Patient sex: M
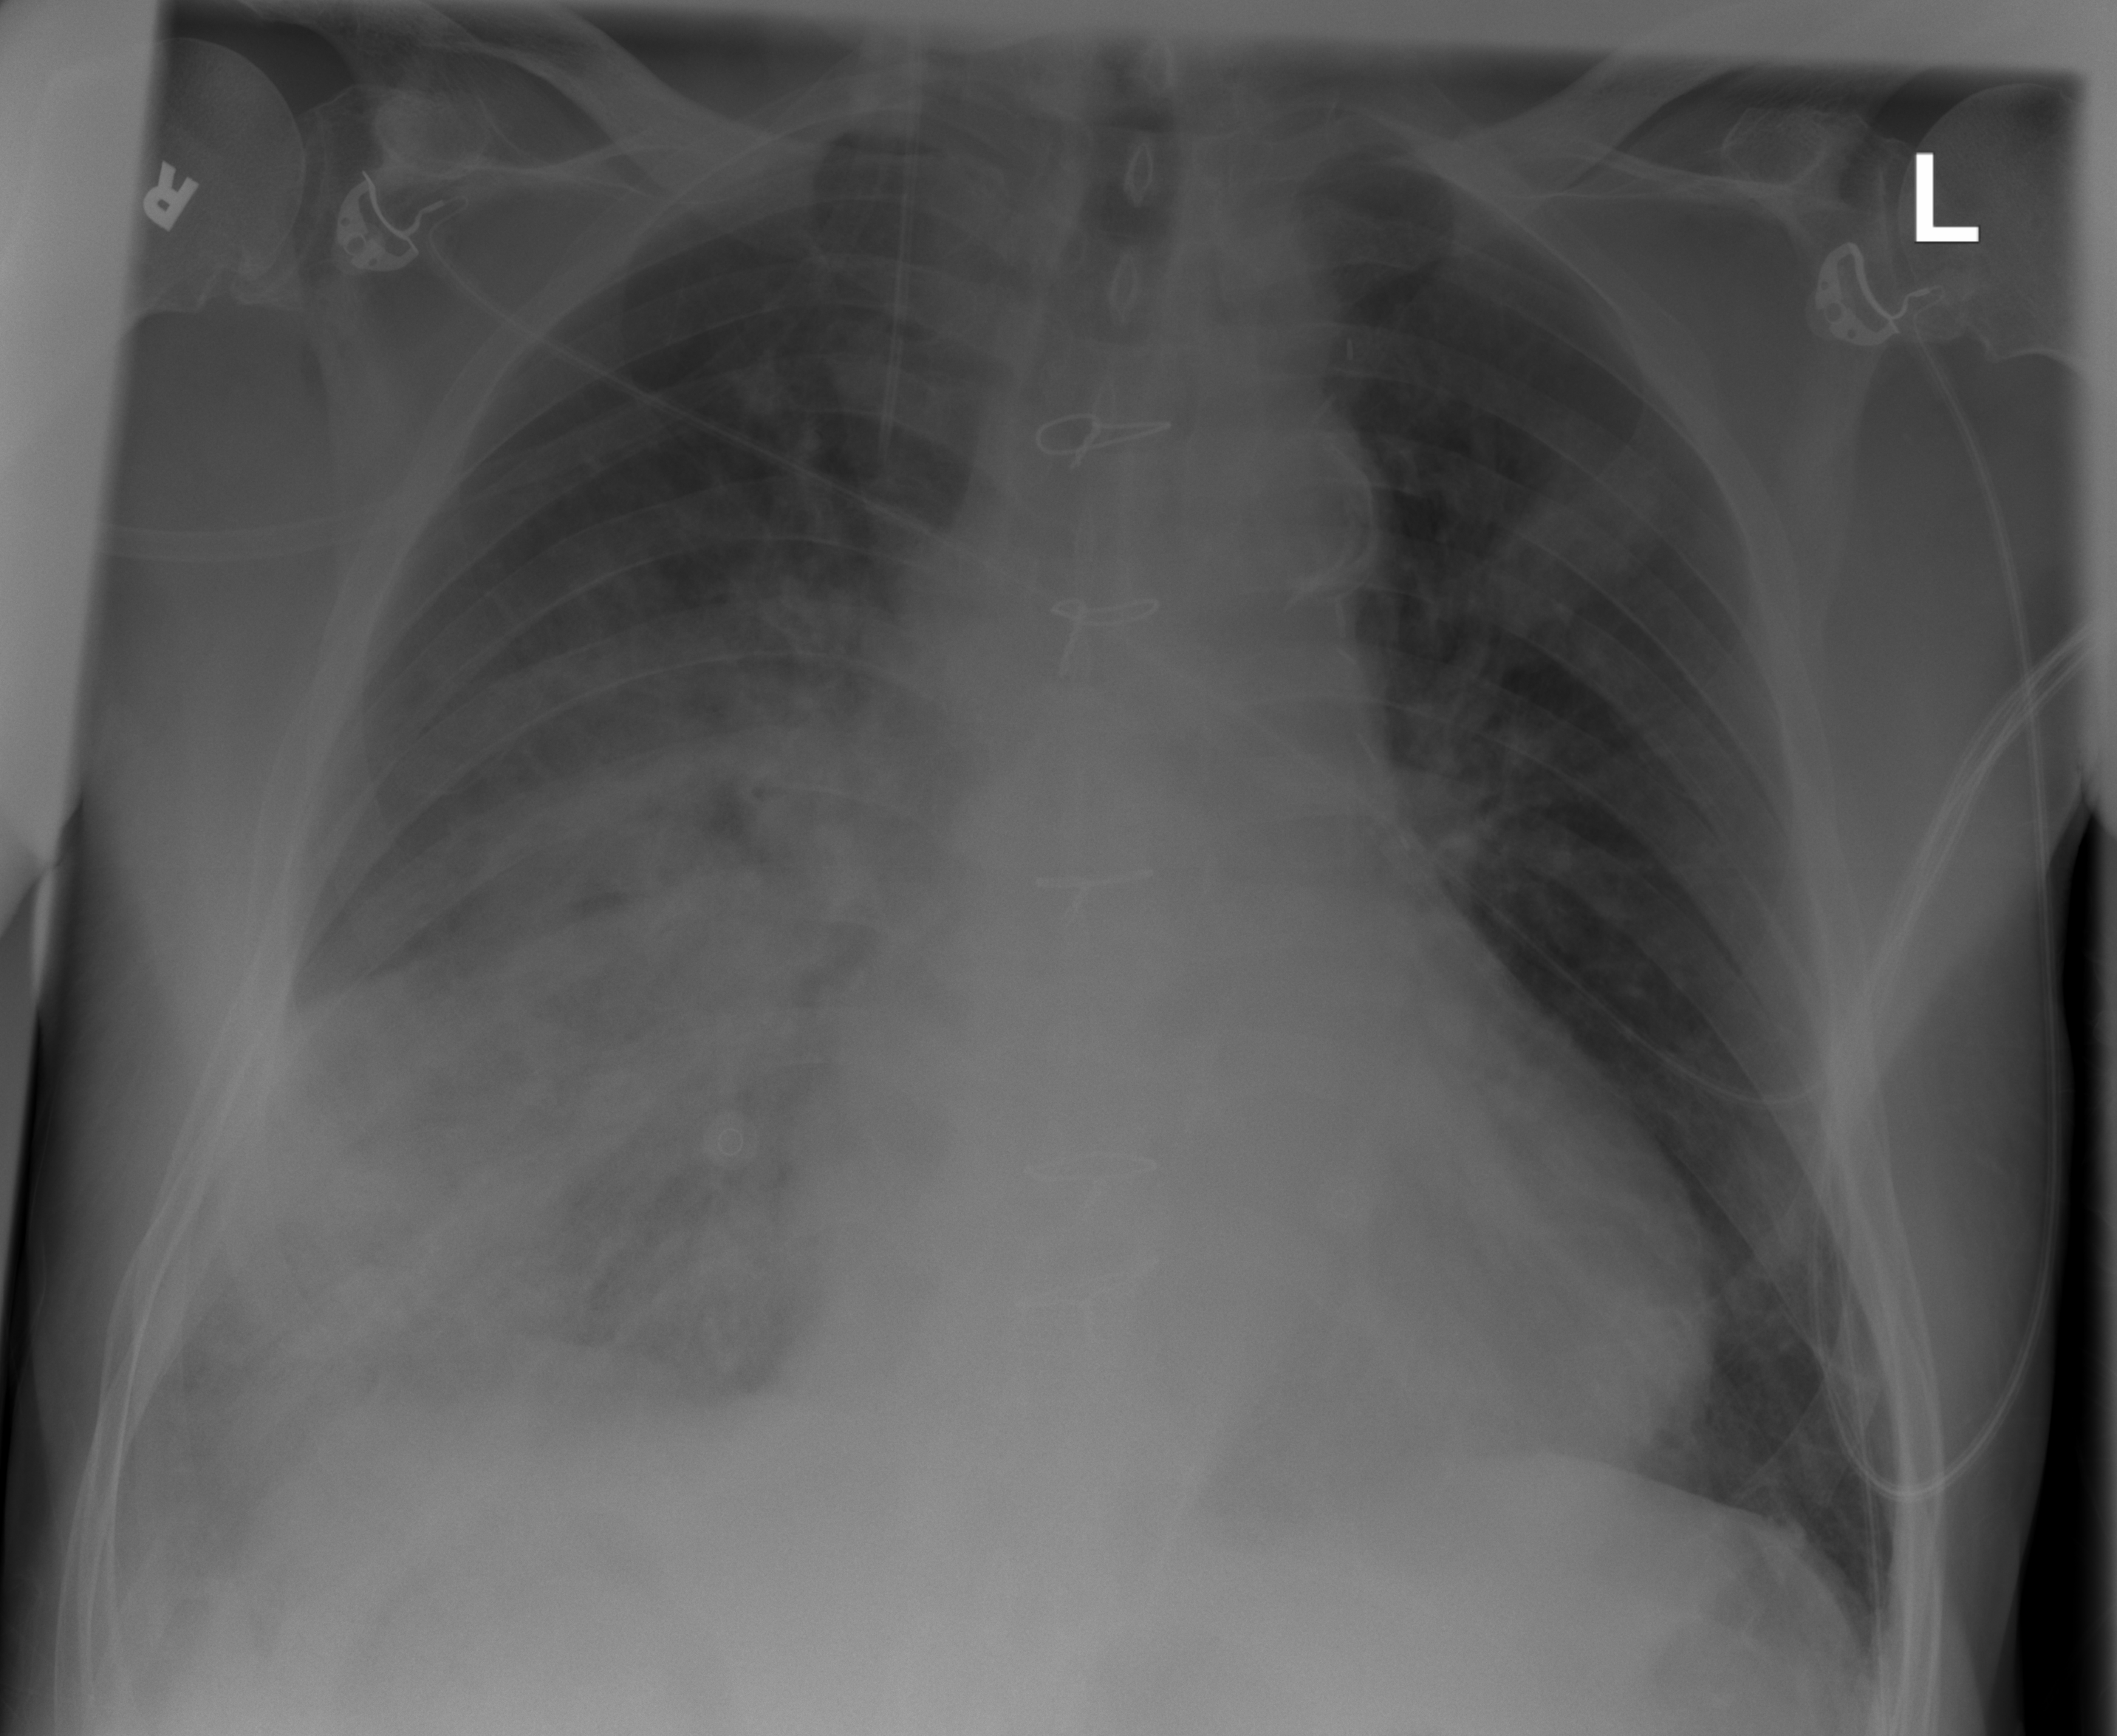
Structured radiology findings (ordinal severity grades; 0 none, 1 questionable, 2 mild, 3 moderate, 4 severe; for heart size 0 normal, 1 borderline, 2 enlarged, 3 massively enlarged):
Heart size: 0
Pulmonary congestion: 0
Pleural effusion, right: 1
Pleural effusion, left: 0
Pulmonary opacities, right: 3
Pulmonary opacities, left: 0
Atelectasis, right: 1
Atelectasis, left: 1